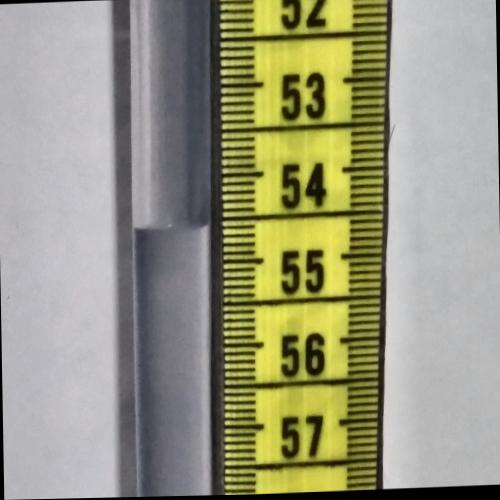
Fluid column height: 54.5 cm